Question: I tried to load and use 'SynEdit_D7.dpk' and 'SynEdit_R7.dpk' in Delphi 7 to install but following error raised:
'''
[Fatal Error] SynEditHighlighter.pas(57): File not found: 'SynEditHighlighterOptions.dcu'
'''
I did:
1. downloaded SynEdit-2_0_8.zip
2. Extracted somewhere and opened Delphi 7.
3. Loaded SynEdit_D7.dpk.
4. Clicked on install.
5. Received error.

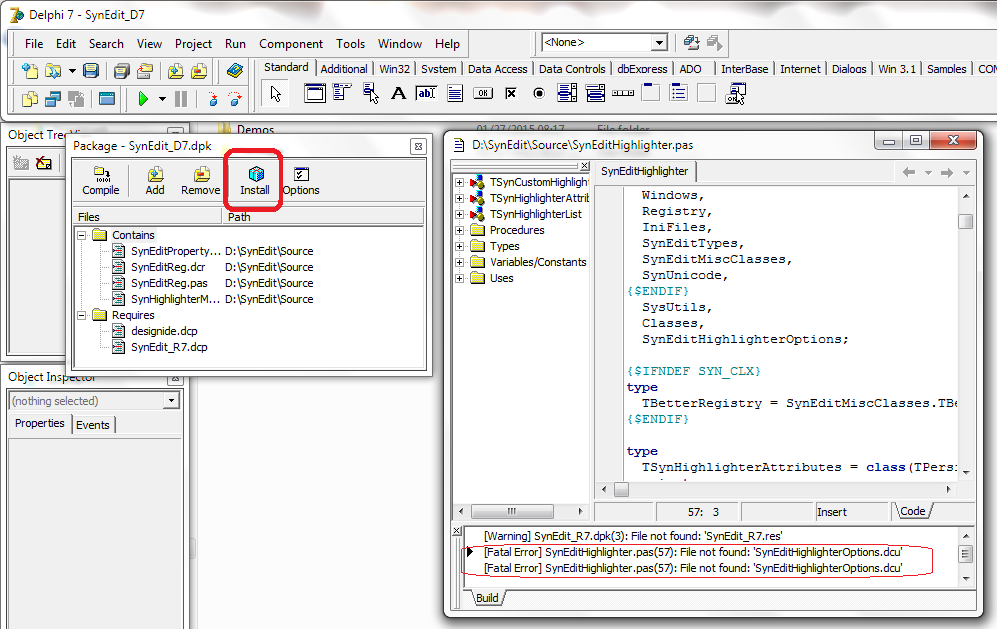
Answer: I should add source files path to <URL> and then build without problems!
I built 'SynEdit_D7.dpk' without 'SynEdit_R7.dpk'.
Problem Solved.
> I don't have sufficient points to add image! added link.